Aerial crown-view tile of a tropical tree (Barro Colorado Island, Panama), acquired 20240813:
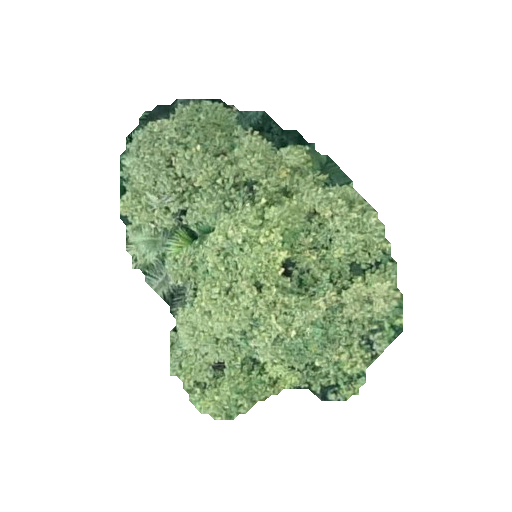
Species: Luehea seemannii
GBIF accepted scientific name: Luehea seemannii
Crown area: 97.006 m²